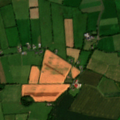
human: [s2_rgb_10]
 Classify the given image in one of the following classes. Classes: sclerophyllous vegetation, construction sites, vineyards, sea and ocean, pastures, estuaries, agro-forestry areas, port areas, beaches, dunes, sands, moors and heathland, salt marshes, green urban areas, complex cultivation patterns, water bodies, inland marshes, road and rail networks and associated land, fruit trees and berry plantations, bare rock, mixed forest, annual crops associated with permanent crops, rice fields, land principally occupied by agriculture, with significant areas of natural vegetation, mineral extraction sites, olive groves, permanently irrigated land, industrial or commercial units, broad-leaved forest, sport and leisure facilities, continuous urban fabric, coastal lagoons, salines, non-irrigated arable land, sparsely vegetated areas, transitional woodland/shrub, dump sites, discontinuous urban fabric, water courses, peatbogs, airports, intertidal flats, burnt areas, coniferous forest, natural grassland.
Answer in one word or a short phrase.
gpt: non-irrigated arable land, pastures